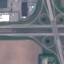
Label: Highway